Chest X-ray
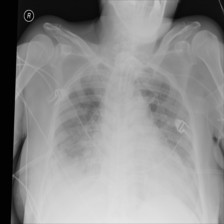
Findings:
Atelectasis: negative
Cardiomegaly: negative
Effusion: positive
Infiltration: negative
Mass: negative
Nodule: negative
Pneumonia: negative
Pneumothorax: negative
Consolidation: negative
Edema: negative
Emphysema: negative
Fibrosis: negative
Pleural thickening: negative
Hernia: negative